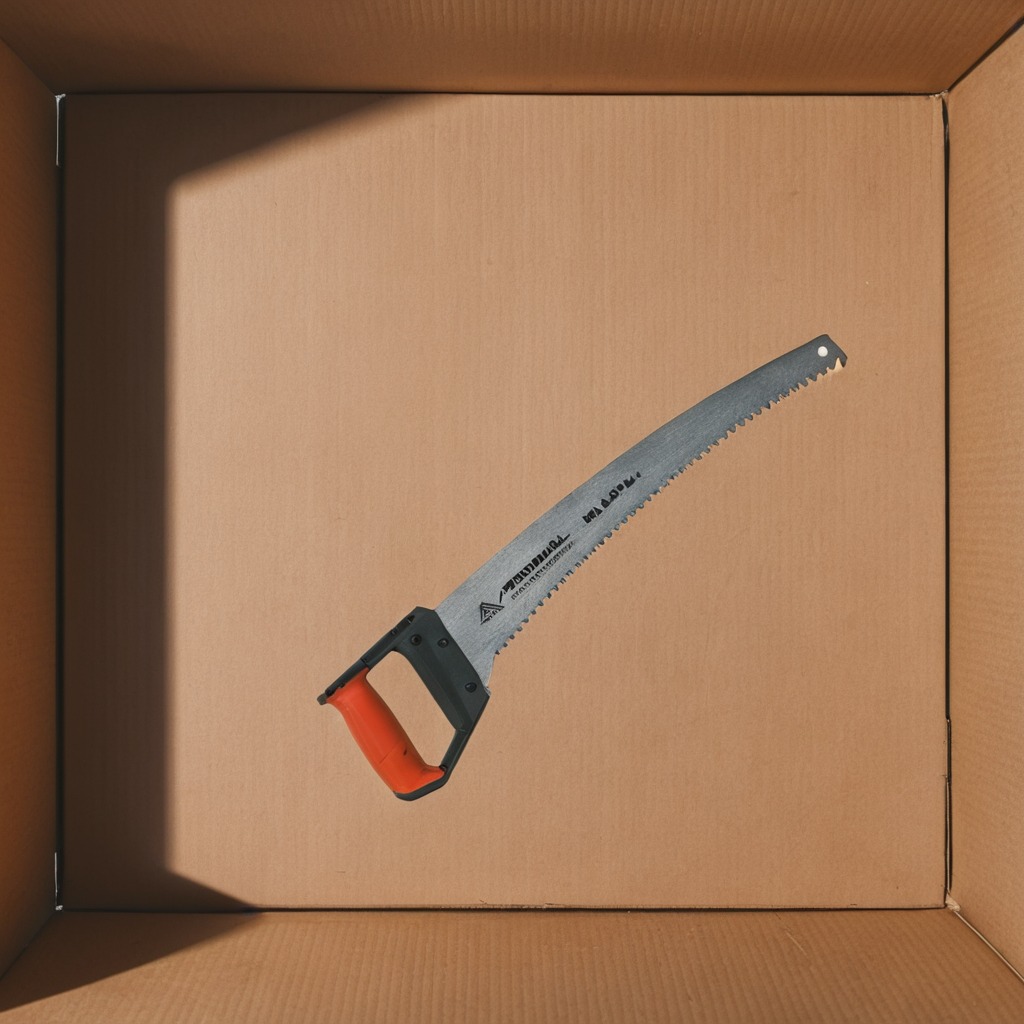
A metal saw is lying on the cardboard box surface.